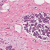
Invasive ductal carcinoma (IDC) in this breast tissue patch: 0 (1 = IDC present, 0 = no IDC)